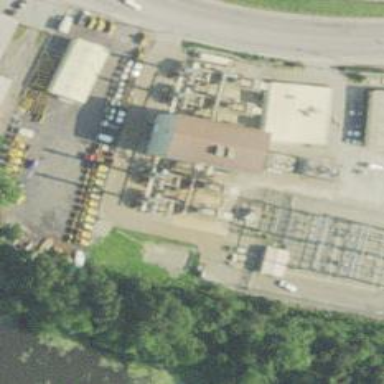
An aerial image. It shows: Generator powered by steam turbine.